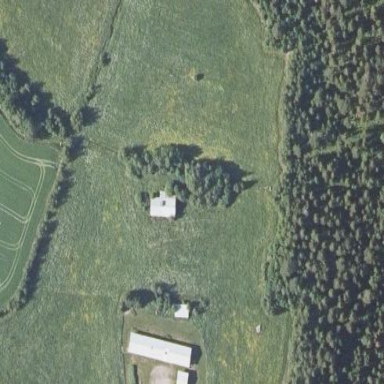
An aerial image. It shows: Farmyard area.